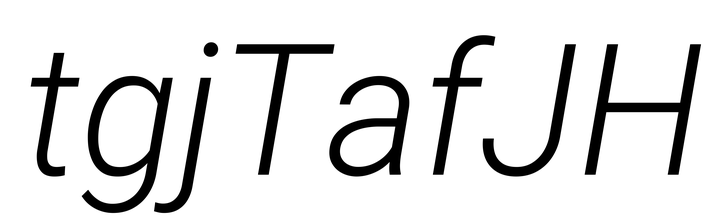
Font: Roboto-Italic_Light_Italic